Question: I am working with bootstrap v3 and trying to center a '<span class="badge">1</span>' between two buttons, one of which uses the 'pull-right' class.
The exact html looks as follows:
'''
<button type="button" class="btn btn-success">Decient</button>
<span class="badge">10</span>
<button type="button" class="pull-right btn btn-danger">Garbage</button>
'''
However this results in the following:

I would like to have the 10 centered but have not been successful. I have tried 'pagination-centered', 'text-center'and custom CSS to no avail. Also to provide some additional context, this is in the 'caption' div of a 'thumbnail'.
The following provides a basic scenario of my situation: <URL>
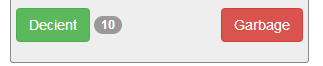
Answer: It is 'bootstrap', just use 'text-center' on 'house-container' div and 'pull-left' on 'btn-success'.
<URL>
To center vertically just add 'margin-top'.
<URL>
Of course do not follow the example and don't set 'margin-top' to the entire '.badge' class.